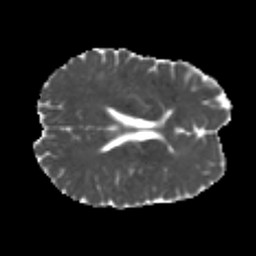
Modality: MD
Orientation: axial
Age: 21
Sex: male
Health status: healthy
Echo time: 0.074 s